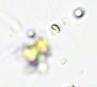
Label: Phaeocystis